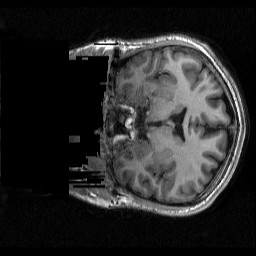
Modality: T1w
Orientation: coronal
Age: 23
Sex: male
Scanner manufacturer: siemens
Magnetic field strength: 3 T
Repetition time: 2.3 s
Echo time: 0.00298 s